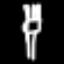
Label: fork